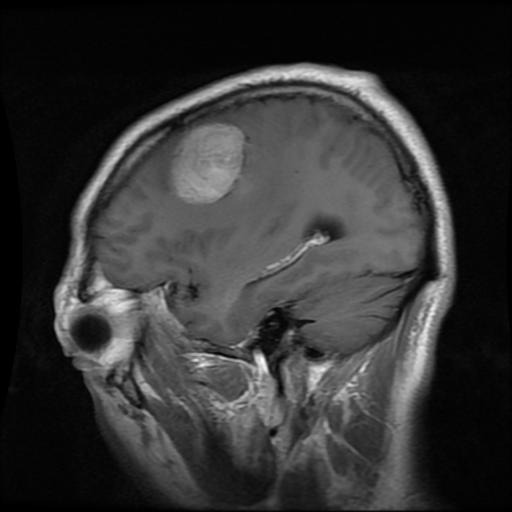
Label: meningioma